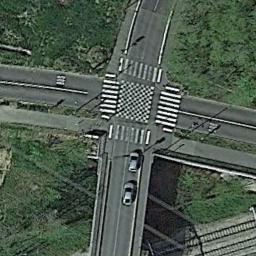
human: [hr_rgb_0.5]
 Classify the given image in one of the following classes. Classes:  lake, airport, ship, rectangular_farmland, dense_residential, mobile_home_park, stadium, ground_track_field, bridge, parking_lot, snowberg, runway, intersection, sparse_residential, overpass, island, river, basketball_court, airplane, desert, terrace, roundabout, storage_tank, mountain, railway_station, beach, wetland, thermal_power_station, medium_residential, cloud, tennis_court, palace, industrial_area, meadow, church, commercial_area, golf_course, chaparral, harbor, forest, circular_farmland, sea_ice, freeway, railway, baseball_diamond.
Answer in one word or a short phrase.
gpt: intersection